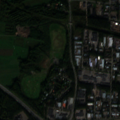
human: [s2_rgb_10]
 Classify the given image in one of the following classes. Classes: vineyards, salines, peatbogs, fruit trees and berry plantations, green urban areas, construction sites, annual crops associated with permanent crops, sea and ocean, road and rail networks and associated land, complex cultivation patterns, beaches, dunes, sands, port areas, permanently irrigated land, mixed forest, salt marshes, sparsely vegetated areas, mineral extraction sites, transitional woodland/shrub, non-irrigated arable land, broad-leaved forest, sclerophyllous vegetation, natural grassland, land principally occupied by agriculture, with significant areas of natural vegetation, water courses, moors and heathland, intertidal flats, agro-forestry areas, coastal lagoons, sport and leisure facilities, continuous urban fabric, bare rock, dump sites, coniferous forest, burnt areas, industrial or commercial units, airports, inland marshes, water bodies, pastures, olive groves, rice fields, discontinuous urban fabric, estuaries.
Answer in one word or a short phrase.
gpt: discontinuous urban fabric, industrial or commercial units, land principally occupied by agriculture, with significant areas of natural vegetation, coniferous forest